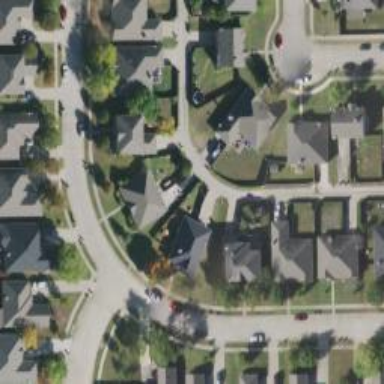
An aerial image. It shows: Alley classified as service road.